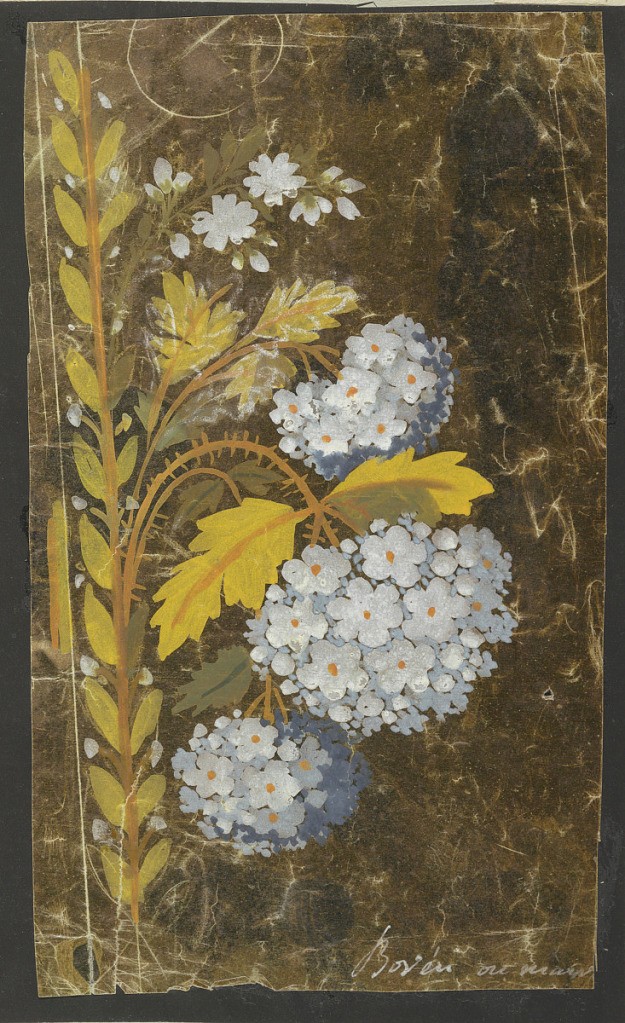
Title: Design for an Embroidered Border
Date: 1805-1815
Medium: Brush and various gouache on glazed paper, incised lines
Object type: Drawing
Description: A straight laurel stem rises beside an orange and yellow stripe, suggested at left. Boughs with three hanging clusters of blossoms and a short flower bough branches off alternately at right. One repeat is shown.